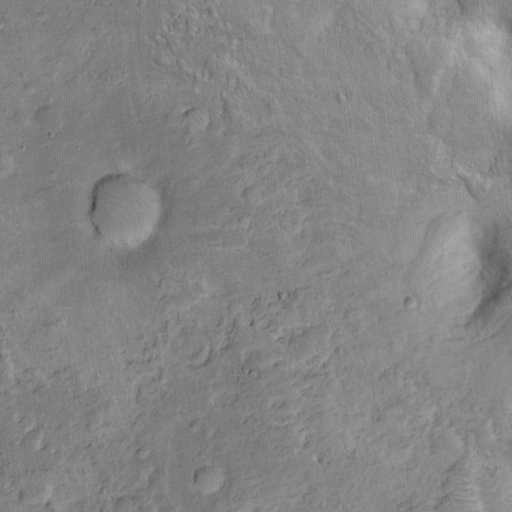
Classes present: Background, Cone